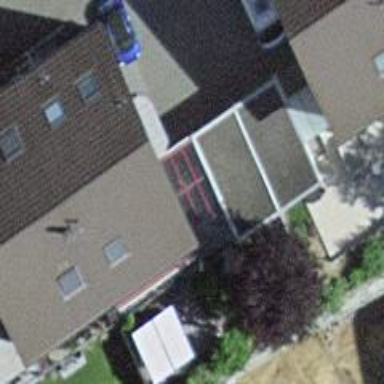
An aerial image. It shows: Garages with flat roofs.